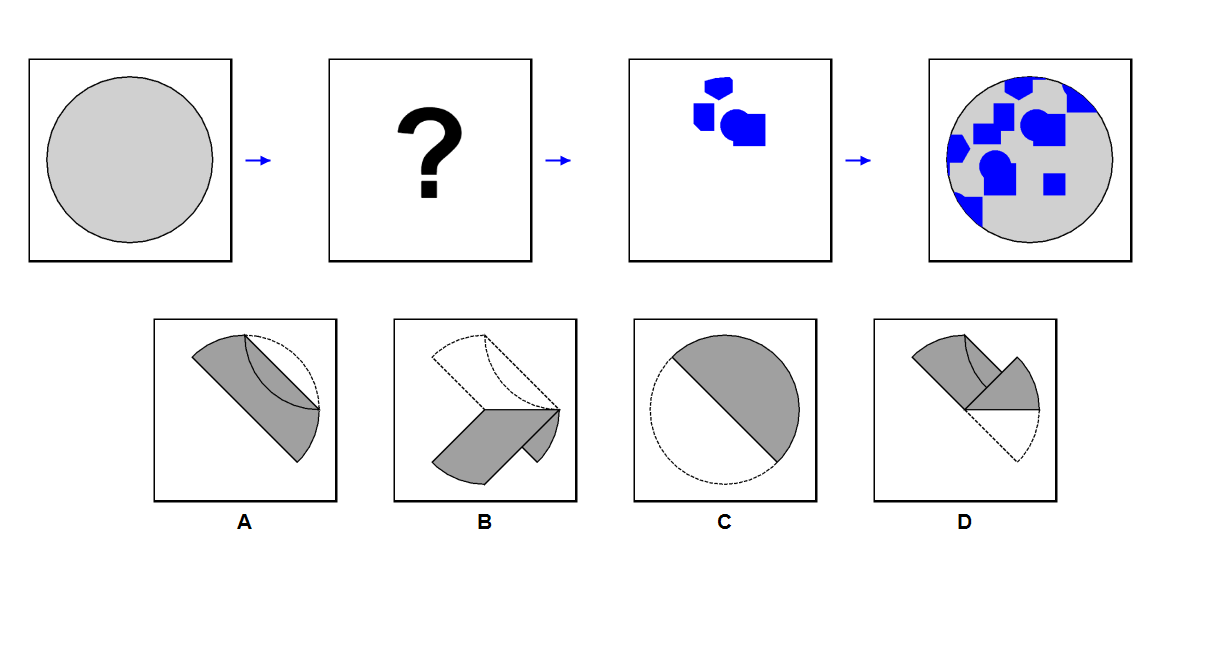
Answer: B